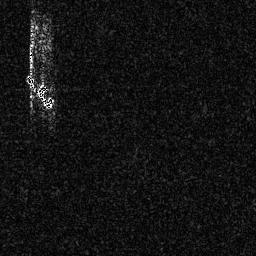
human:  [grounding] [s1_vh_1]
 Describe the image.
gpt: In the satellite image, there is  <ref>1 medium ship </ref> <box>[[8, 28, 21, 42, 0]]</box> located at left.